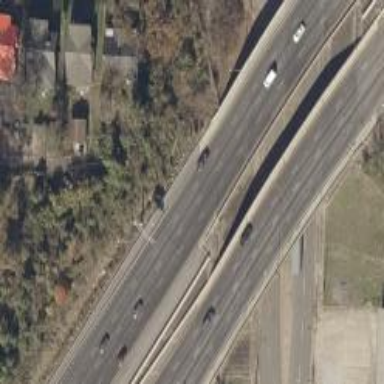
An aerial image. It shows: Motorway bridge.